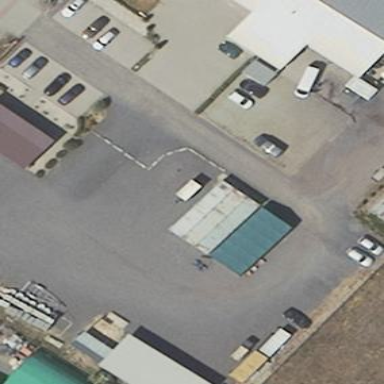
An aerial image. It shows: Commercial area.